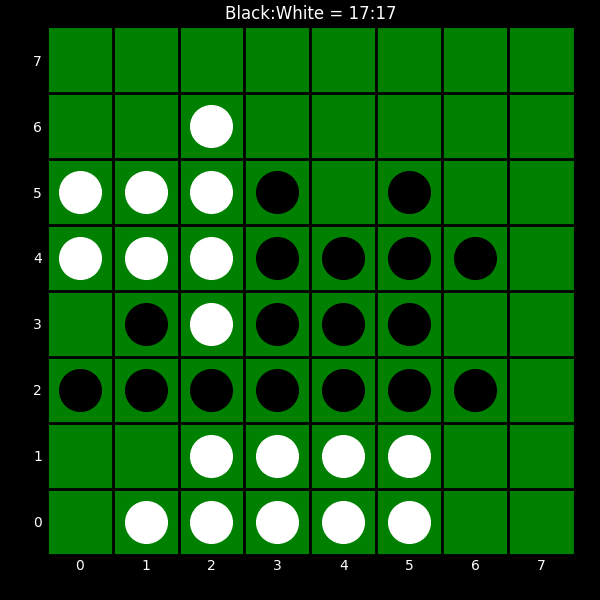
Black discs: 17
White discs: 17